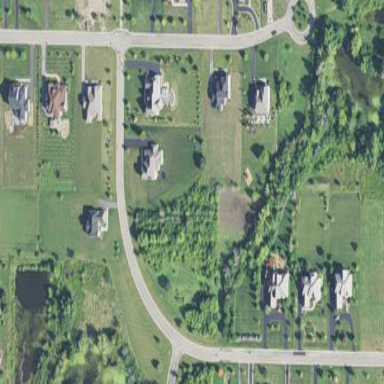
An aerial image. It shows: Residential area consisting of single-family homes in subdivision.